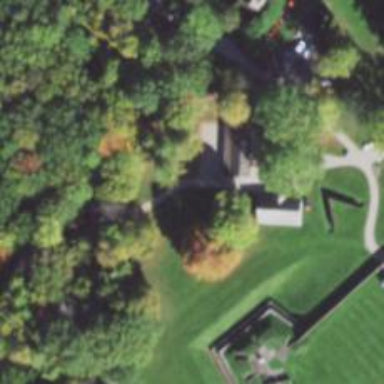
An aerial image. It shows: Historic memorial.